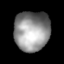
Tissue: lung
Cell type: Endothelial cells
Senescence score: 0.5583
Nuclear area (px): 1389
Mean DAPI intensity: 145.5